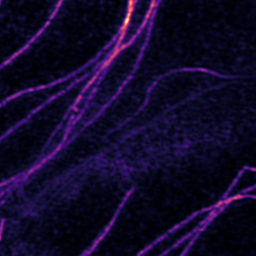
Label: Super-resolution Microtubules image